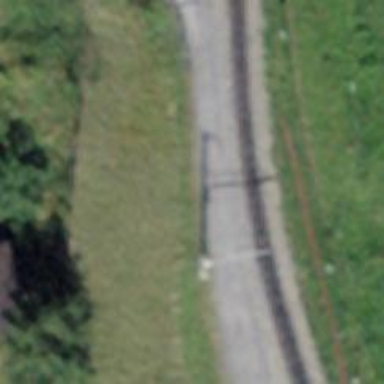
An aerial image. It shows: Track with grade1 pebblestone surface.